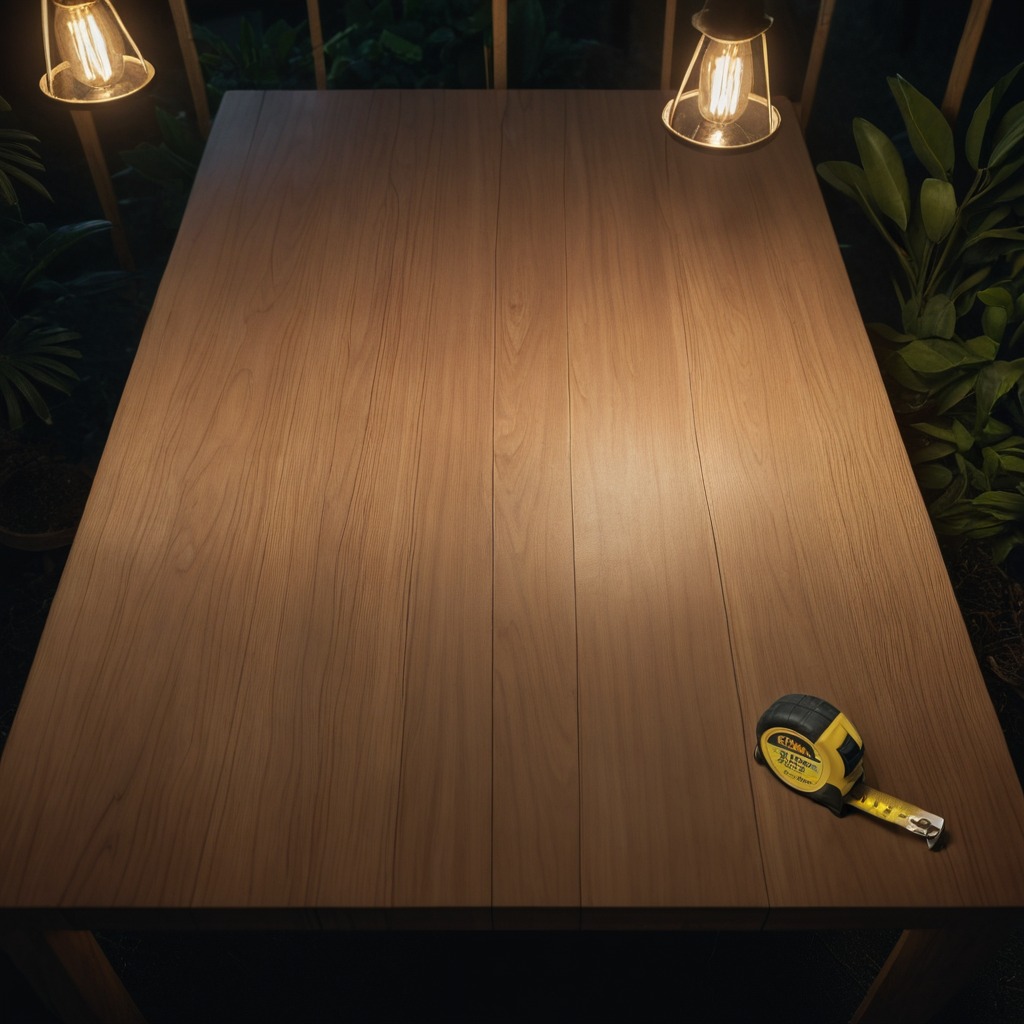
A measuring tape is lying on a wooden table inside a jungle field workshop tent at night.